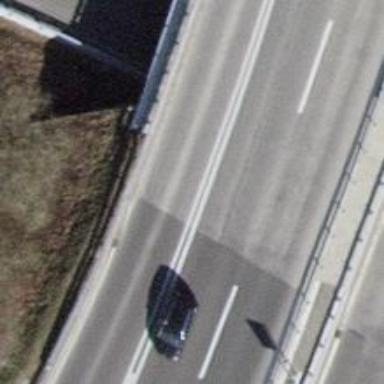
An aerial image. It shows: Primary highway bridge with asphalt surface.